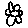
Label: flower